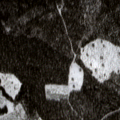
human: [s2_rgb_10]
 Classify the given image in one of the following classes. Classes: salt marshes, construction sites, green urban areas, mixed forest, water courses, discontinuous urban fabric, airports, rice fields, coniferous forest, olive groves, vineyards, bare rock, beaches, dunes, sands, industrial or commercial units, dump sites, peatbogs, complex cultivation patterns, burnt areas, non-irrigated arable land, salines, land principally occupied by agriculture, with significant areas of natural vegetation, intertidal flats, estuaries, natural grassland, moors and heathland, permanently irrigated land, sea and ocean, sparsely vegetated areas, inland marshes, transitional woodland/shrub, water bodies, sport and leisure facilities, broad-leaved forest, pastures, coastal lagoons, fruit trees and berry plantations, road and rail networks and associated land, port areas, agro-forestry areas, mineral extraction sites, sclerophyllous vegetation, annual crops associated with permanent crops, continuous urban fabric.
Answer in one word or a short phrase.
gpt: coniferous forest, mixed forest, transitional woodland/shrub